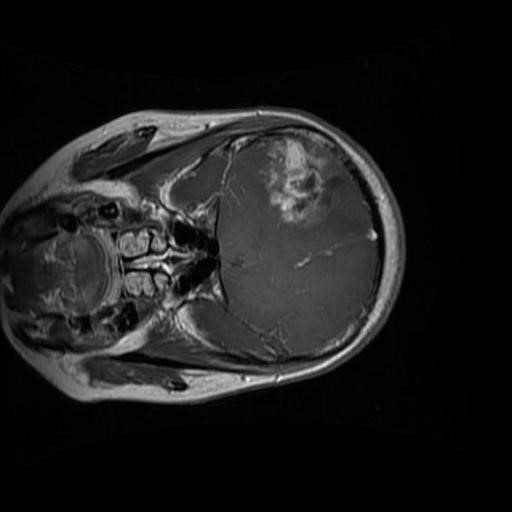
Label: brain_glioma